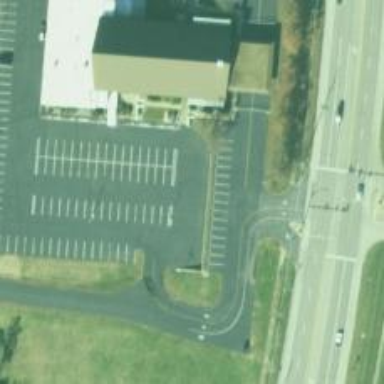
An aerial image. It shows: Driveway leading to service road.